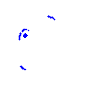
Particle: kaon